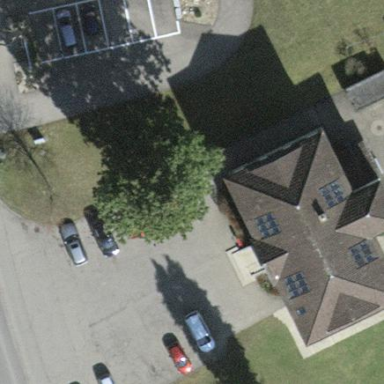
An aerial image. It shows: Kindergarten building.